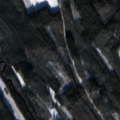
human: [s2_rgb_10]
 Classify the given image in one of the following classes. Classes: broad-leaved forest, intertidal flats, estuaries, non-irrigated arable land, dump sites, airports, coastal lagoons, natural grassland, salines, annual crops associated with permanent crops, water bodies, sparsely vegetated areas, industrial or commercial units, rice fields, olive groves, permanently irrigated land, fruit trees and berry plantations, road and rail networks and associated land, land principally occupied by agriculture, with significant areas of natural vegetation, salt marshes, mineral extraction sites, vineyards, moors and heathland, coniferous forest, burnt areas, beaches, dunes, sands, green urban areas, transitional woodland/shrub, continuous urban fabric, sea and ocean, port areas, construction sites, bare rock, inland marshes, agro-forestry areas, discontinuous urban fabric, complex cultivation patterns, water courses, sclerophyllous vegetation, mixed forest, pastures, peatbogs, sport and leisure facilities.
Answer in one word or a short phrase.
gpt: land principally occupied by agriculture, with significant areas of natural vegetation, coniferous forest, mixed forest, transitional woodland/shrub